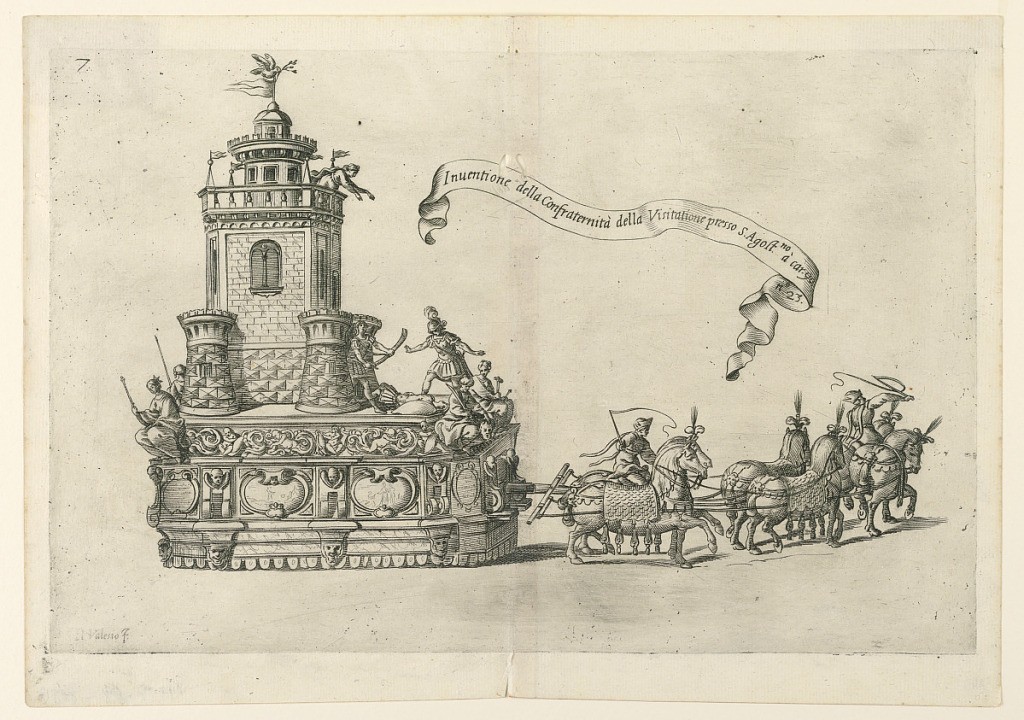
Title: Print
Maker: Giovanni Luigi Valesio, Italian, ca. 1583 - 1633
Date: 1619
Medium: Engraving and etching on cream laid paper
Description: Horizontal rectangle. Three pairs of horses drive the carriage toward right. It represents a warrior killed when assailing a tower, the home for a virgin. Four famous women of the Old Testament sit at the corners of the platform.